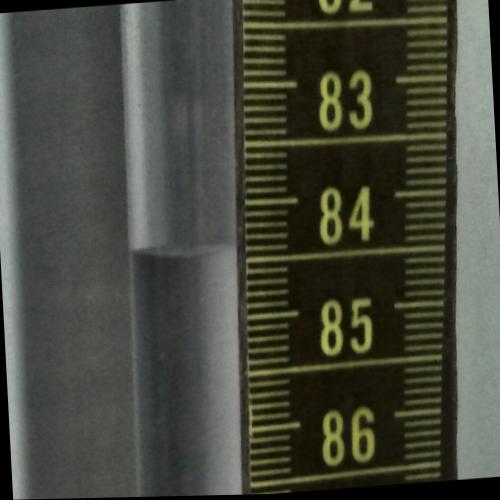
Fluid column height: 84.4 cm